Interaction volume radius: 5 \u00c5
Interaction volume height: 15 \u00c5
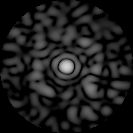
Disorder parameter: 0.7708